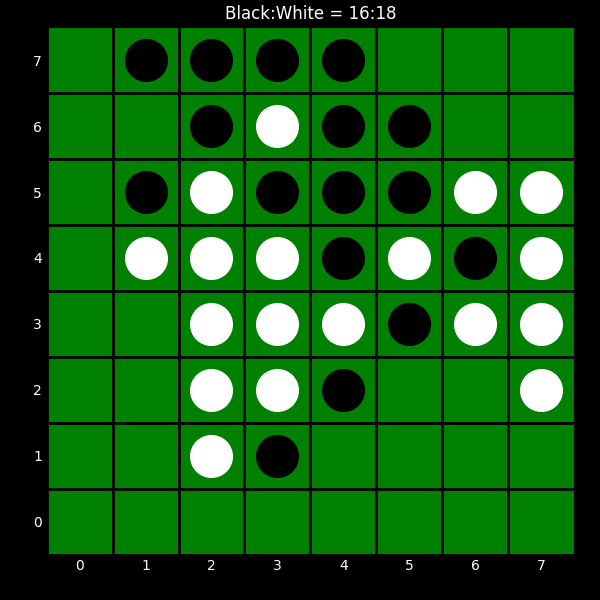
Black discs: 16
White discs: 18